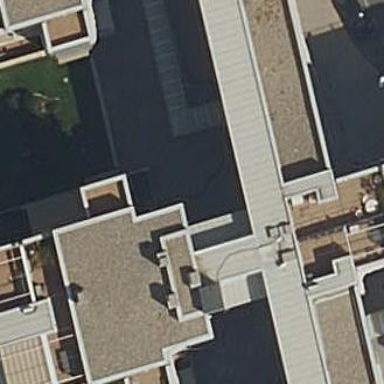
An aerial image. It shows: Residential building.